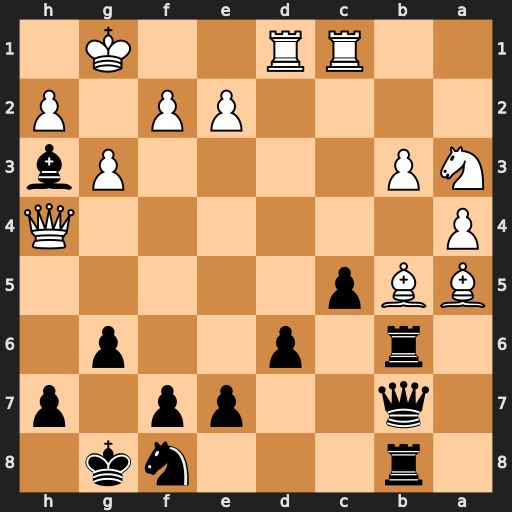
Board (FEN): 1r3nk1/1q2pp1p/1r1p2p1/BBp5/P6Q/NP4Pb/4PP1P/2RR2K1
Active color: b
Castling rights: -
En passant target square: -
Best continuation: Qg2#